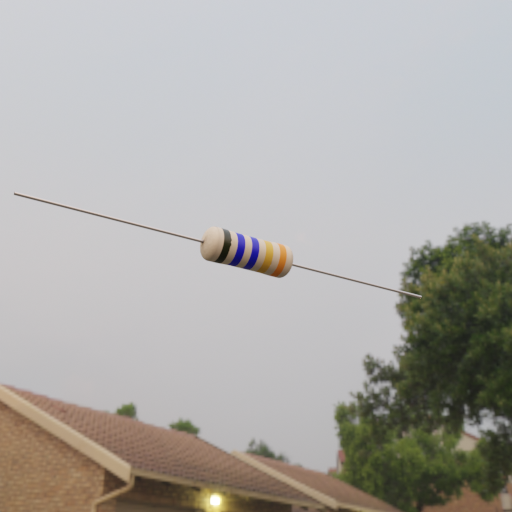
Resistor colour bands (in order): black, blue, blue, gold, orange